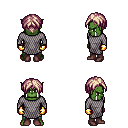
a pixel art fantasy rpg character, male body template, orc, green skin, chain mail, teal pants, white blonde parted hairstyle, gold gloves, maroon shoes, four views (front, back, left, right), 2x2 character sprite sheet, small pixel art, hard edges, no anti-aliasing